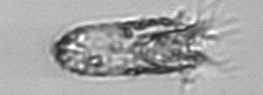
Label: Tintinnopsis